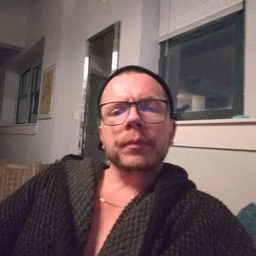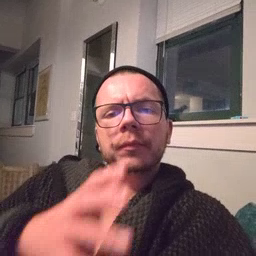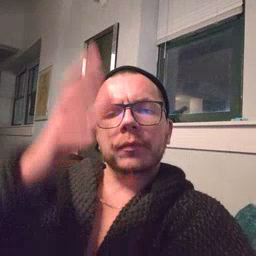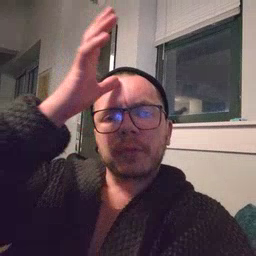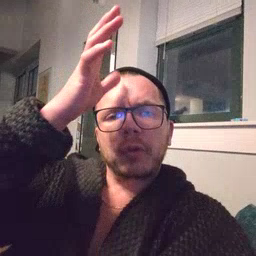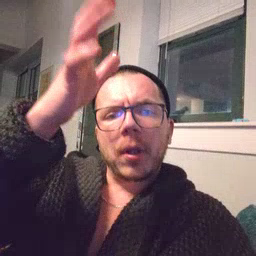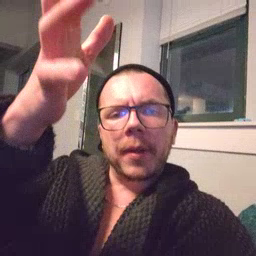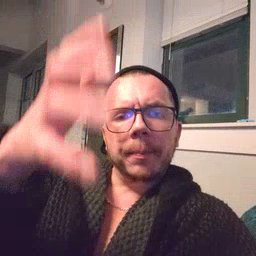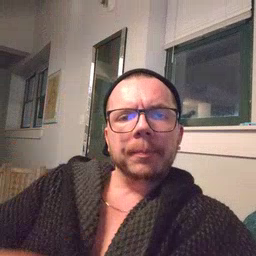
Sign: grandpa